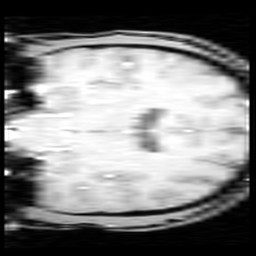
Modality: inplaneT1
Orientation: coronal
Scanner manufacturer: ge
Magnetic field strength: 3 T
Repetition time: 0.25 s
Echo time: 0.0036 s